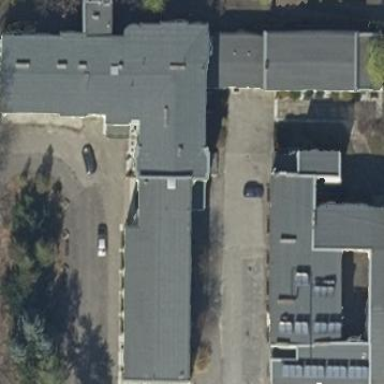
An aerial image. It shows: School building.